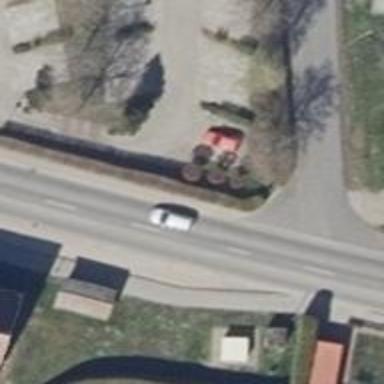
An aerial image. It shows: Secondary road with asphalt surface and sidewalks on both sides.